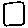
Label: square